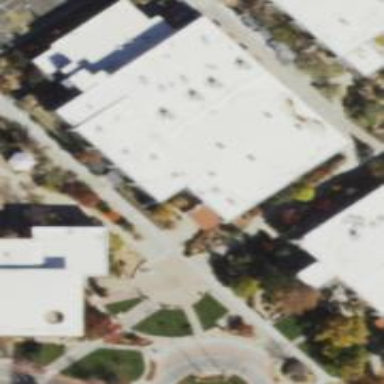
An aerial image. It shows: College building.